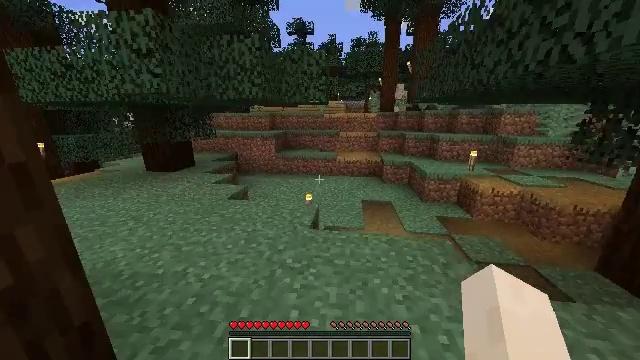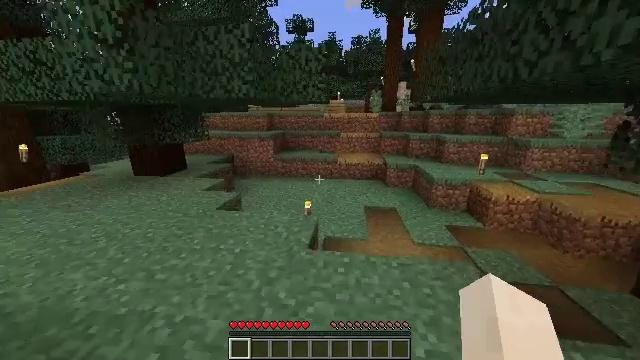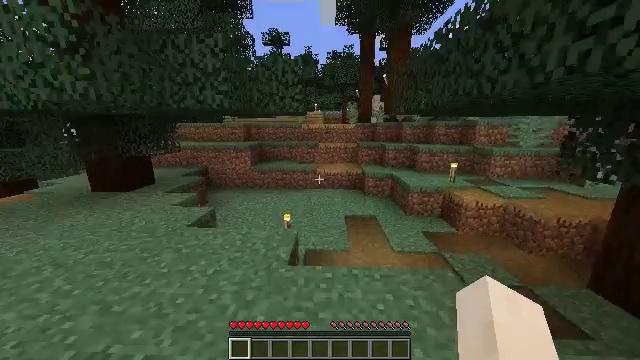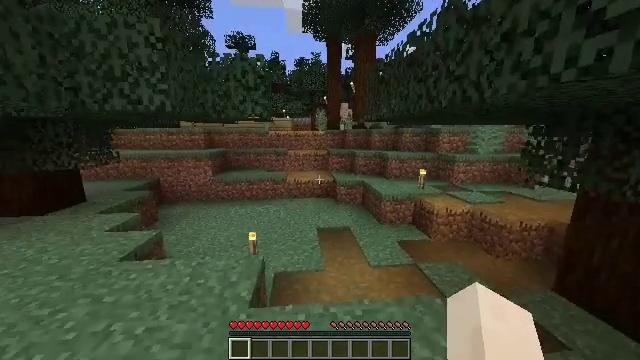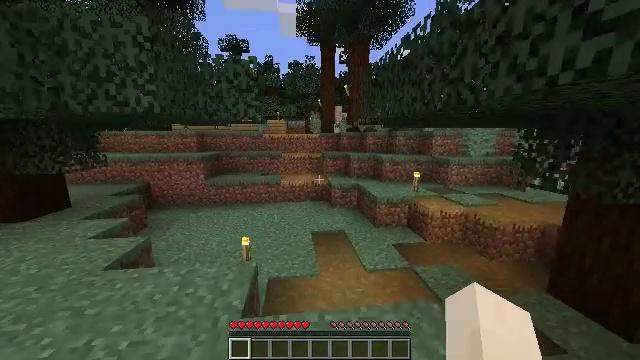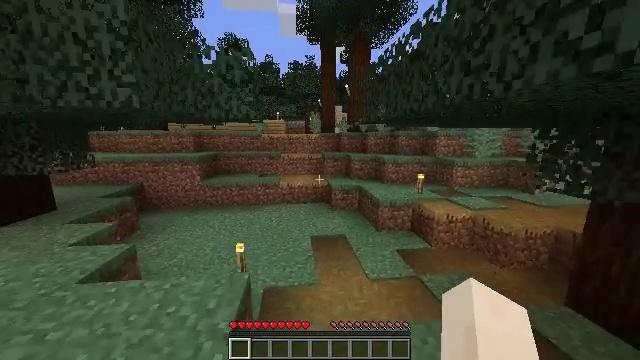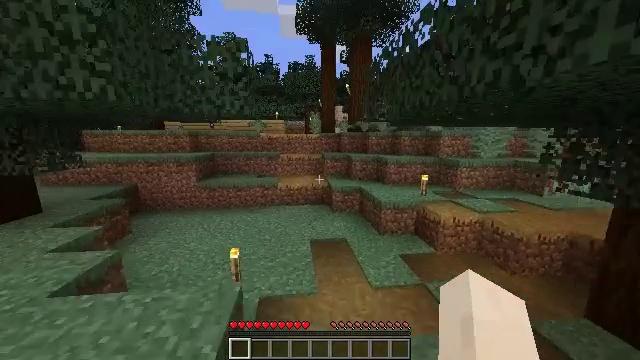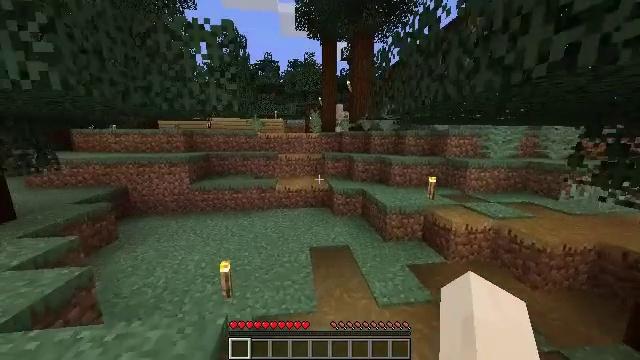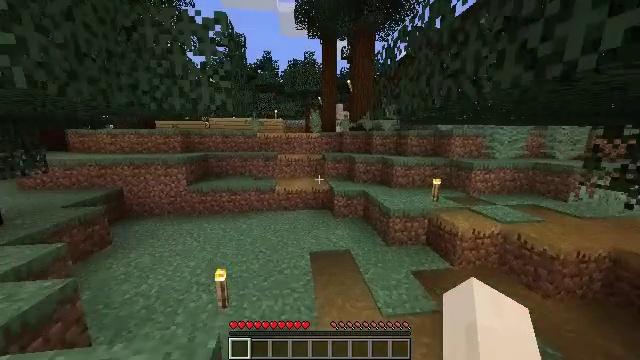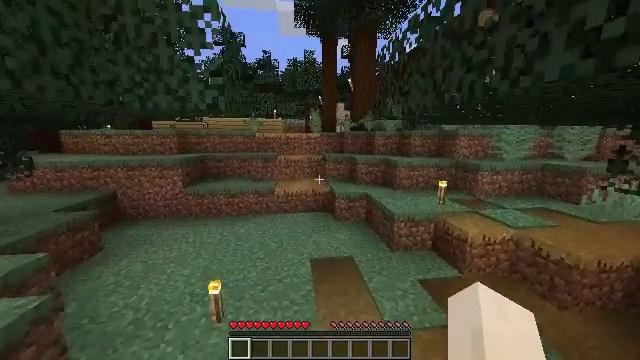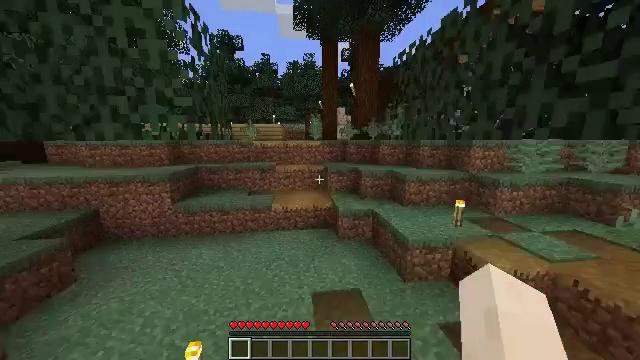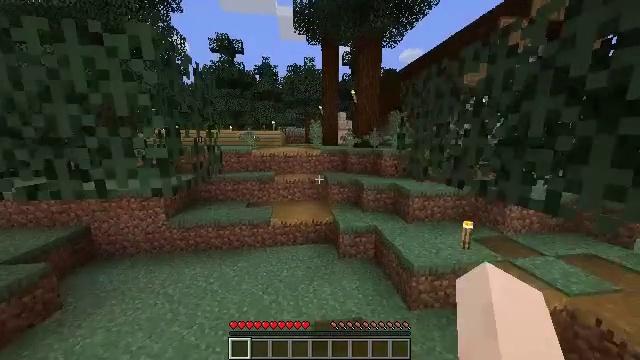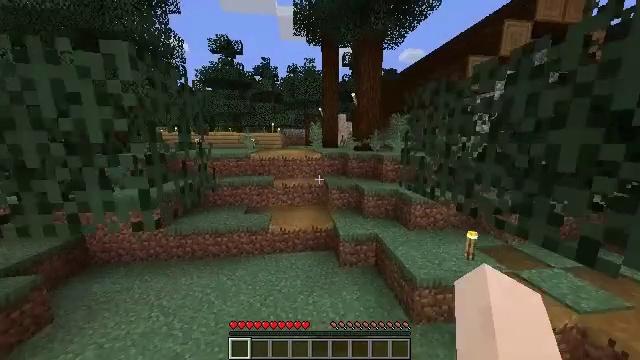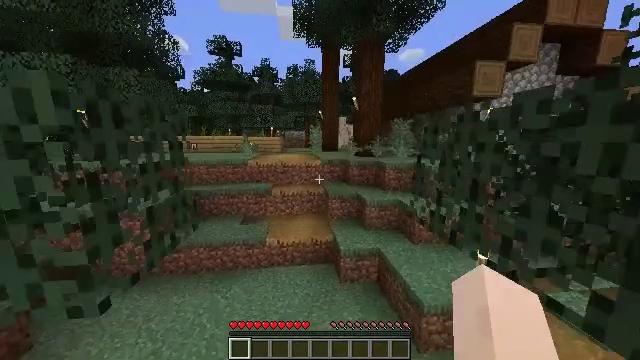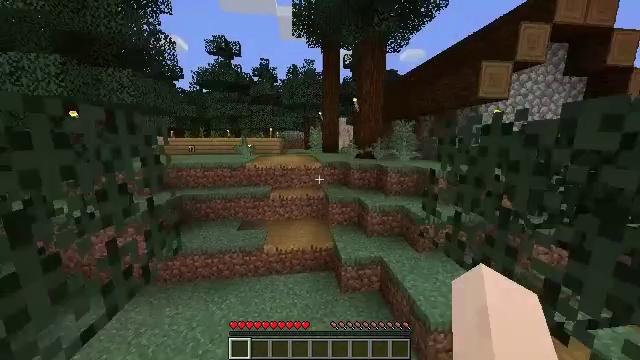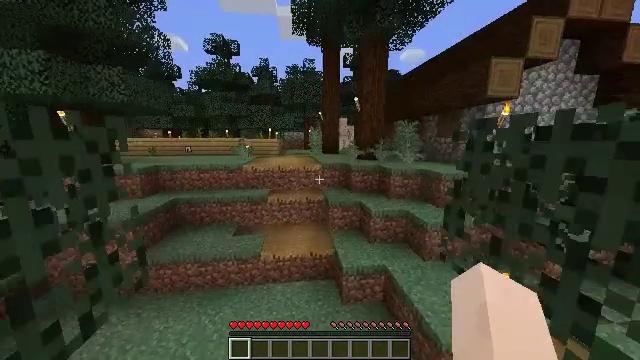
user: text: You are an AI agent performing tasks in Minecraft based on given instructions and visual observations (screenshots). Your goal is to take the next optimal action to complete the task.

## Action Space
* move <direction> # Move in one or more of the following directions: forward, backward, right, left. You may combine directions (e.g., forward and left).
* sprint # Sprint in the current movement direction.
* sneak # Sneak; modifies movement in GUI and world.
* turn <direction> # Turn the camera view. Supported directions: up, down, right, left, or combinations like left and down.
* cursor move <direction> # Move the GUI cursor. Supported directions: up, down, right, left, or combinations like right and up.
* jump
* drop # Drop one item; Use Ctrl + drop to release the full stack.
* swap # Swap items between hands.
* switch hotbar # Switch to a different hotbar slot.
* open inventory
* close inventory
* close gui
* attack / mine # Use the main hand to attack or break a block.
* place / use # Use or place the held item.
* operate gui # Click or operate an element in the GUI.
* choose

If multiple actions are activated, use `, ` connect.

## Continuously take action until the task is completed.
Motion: motion action
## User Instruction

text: Break the spruce leaves to clear the area.
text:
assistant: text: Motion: move forward
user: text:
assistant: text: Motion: move forward, turn right and up
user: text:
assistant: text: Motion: move forward, turn right and up
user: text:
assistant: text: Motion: move forward, turn right
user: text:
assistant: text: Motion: move forward
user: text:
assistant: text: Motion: move forward
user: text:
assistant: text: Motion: move forward
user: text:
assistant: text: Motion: move forward
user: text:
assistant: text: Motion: move forward
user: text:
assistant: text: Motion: move forward, jump
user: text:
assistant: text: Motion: move forward, jump
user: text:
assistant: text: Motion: move forward, jump
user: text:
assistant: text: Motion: move forward, jump
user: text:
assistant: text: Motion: move forward
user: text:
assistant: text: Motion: move forward
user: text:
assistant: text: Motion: move forward
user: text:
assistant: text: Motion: move forward, turn left
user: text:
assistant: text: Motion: move forward, turn left
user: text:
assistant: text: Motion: move forward, turn left and up
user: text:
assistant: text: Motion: move forward, turn left
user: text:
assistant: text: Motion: move forward, turn left
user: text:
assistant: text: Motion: move forward, turn left and up
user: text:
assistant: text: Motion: move forward, turn left and up
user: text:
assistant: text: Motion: move forward
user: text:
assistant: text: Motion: move forward, turn left
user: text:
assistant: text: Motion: move forward, turn left
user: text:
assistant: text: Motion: move forward, turn left, jump
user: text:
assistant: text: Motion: move forward, turn left, jump
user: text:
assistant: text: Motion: move forward, jump
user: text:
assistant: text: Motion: move forward